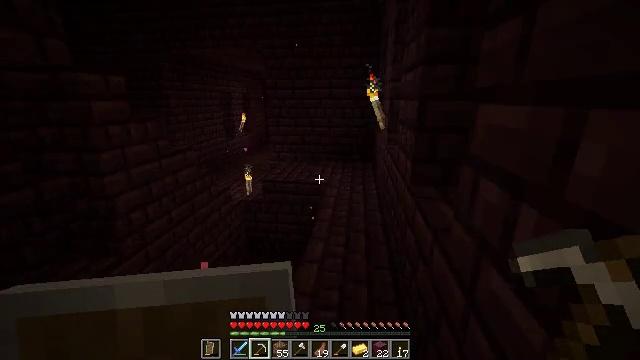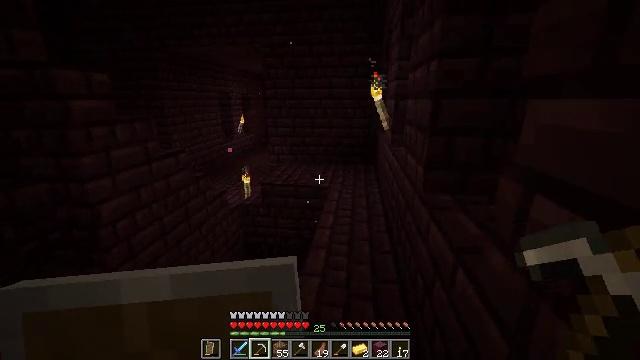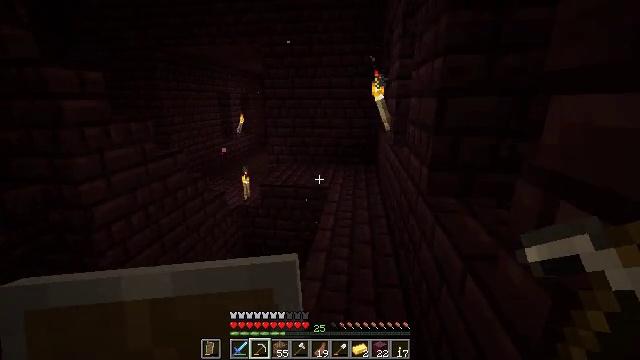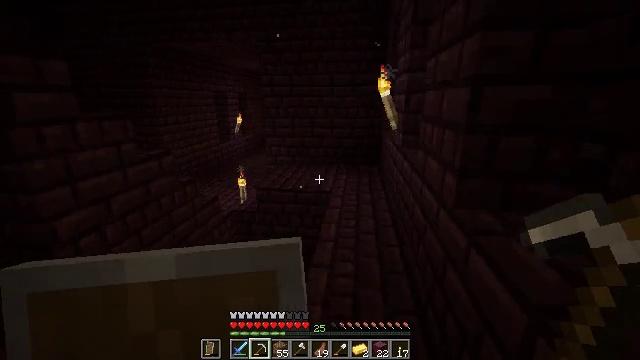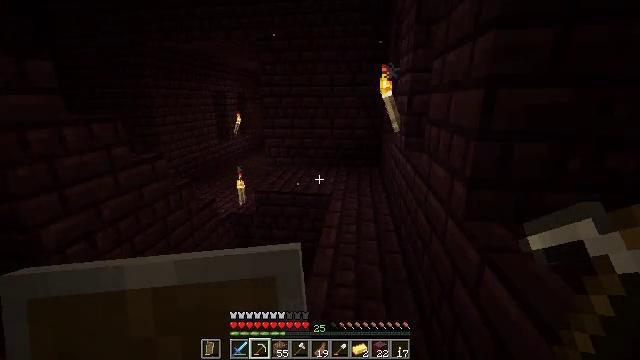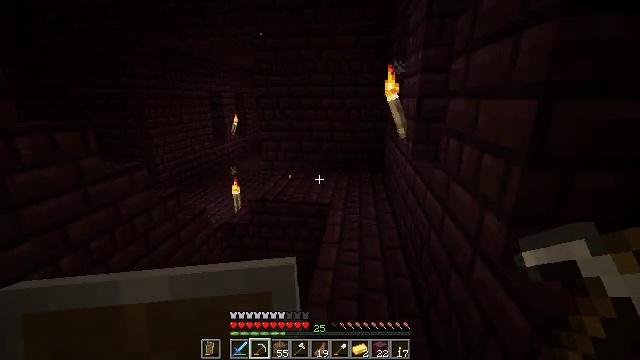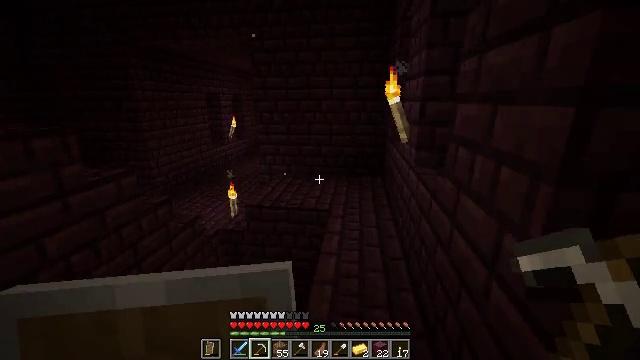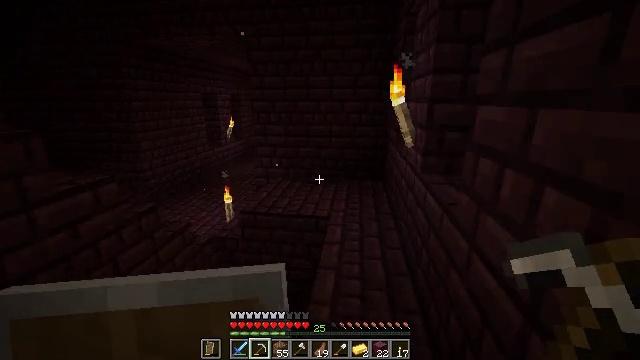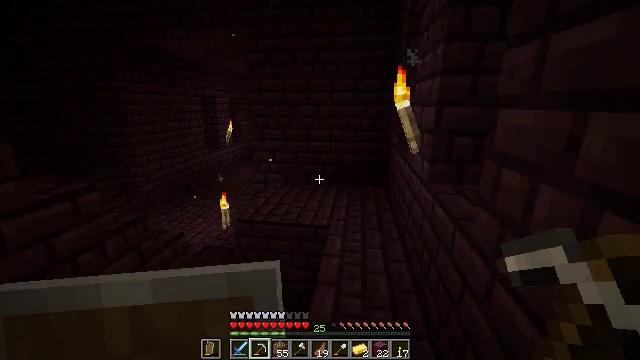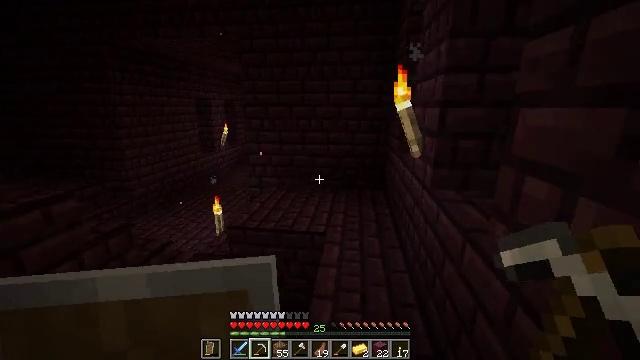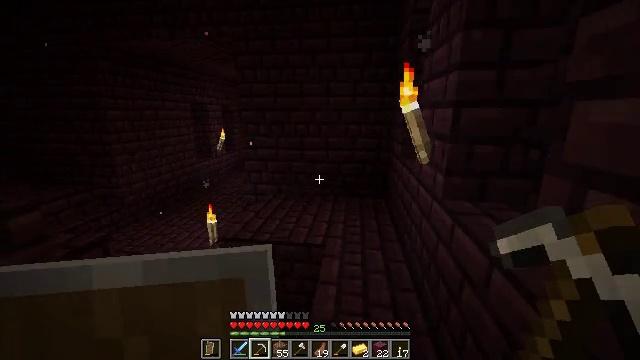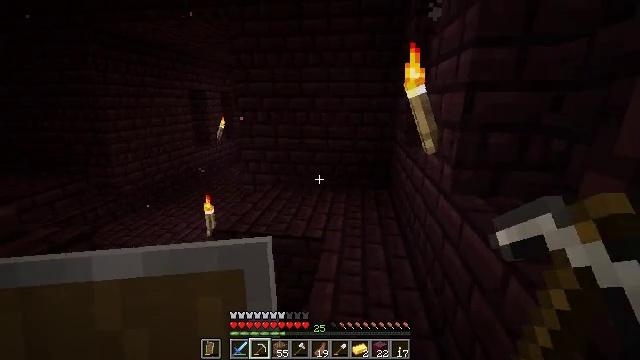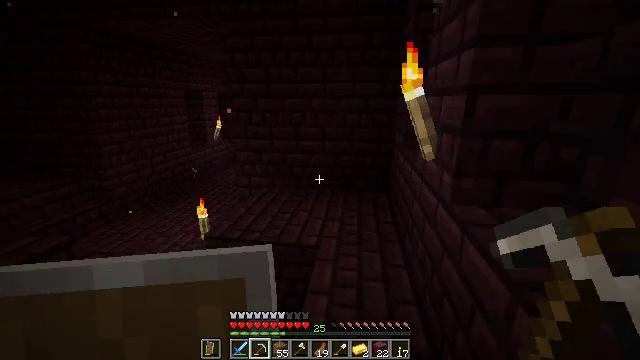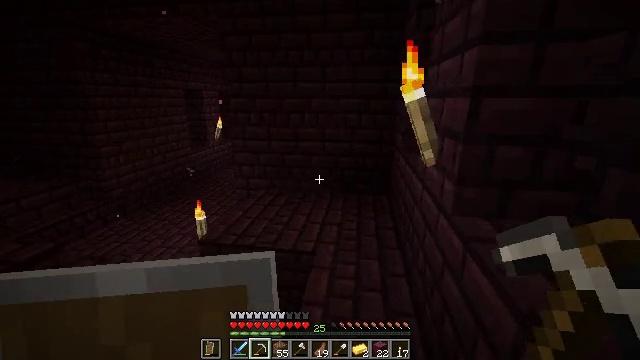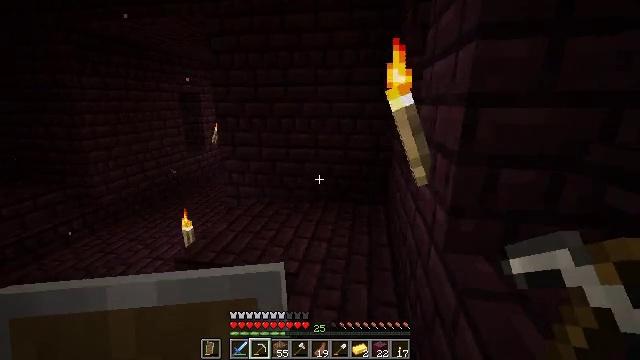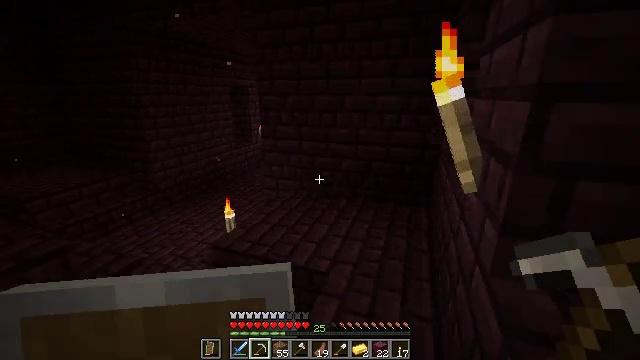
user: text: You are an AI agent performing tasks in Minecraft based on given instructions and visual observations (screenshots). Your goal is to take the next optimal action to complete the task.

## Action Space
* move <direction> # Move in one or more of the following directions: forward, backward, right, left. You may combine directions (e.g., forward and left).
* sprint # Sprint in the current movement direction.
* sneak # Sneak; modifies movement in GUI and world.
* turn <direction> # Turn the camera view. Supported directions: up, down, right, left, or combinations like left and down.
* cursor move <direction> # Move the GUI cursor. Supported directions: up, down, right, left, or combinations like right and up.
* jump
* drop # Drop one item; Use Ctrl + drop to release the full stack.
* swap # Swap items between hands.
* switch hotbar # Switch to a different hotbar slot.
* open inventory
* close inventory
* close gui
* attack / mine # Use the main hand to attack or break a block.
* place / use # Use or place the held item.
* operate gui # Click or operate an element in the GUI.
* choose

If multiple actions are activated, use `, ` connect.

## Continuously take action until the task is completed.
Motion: motion action
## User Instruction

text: Collect soul sand blocks.
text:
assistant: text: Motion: move forward
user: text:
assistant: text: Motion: move forward
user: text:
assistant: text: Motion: move forward
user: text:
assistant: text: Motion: move forward
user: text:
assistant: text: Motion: move forward
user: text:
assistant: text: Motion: move forward
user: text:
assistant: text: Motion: move forward
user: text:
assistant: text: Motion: move forward
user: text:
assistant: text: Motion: move forward
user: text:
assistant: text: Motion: move forward, turn up
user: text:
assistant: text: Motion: move forward and move right, turn down
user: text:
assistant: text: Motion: move forward and move right
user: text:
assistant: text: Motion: move forward and move right
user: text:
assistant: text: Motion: move forward and move right, turn left
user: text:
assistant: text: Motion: move forward and move right, turn left and down
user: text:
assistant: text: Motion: move forward and move right, turn left
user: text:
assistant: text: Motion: move forward and move right, turn left
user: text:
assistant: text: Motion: move forward and move right, turn left
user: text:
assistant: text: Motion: move forward and move right, turn left
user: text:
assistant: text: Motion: move forward and move right, turn left
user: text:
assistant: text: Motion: move forward and move right, turn left
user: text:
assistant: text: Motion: move forward and move right, turn left
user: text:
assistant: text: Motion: move forward and move right
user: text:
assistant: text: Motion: move forward and move right, turn left
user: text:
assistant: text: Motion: move forward and move right
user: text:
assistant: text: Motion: move forward and move right, turn left
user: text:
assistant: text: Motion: move forward and move right, turn left
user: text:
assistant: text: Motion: move forward and move right, turn left
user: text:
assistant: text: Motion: move forward and move right, turn left
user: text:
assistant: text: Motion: move forward and move right, turn left